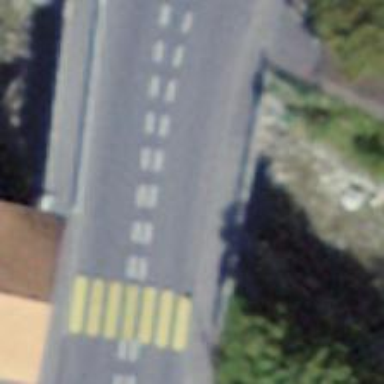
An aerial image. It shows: Uncontrolled crossing on the road.